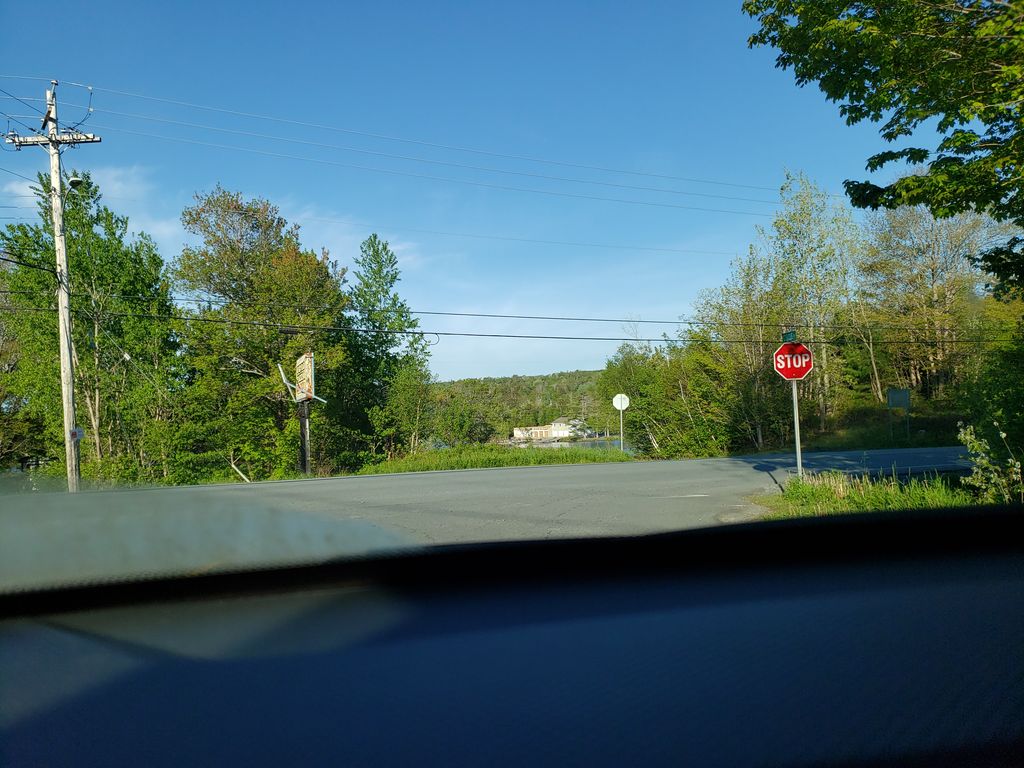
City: halifax